Question: I just set up a Rails app to use Mandrill for sending notification emails (in development environment). When I signed up for Mandrill, it used my gmail for a username and under the 'sending domain' it has gmail listed. Based on this (and not very comprehensive docs), I assumed that Mandrill would be sending the email 'through my' gmail account.

In my Rails mailer Notifier.rb, I set the default mail address to a fake (i.e. non-existent) name
'''
default from: "fakenotrealemail@gmail.com"
'''
and when I received test emails from my Rails app using mandrill the emails were sent from 'fakenotrealemail@gmail.com'. Obviously that email address didn't send the emails because it doesn't exist. I'm not sure if Rails will always do that, or what Mandrill's role is.
1. Anyways, if Mandrill's not using my real gmail address (that I signed up with) to send emails, then why is 'gmail' listed as a 'sending domain.'
2. Once I get the custom domain name for my app (once the app's launched) and sign up for Google business apps to get email with custom domain, is there anything I have to do to get Mandrill to use that? or is it just as simple as using that as the 'default' name in the Notifier.rb class of the Rails app?
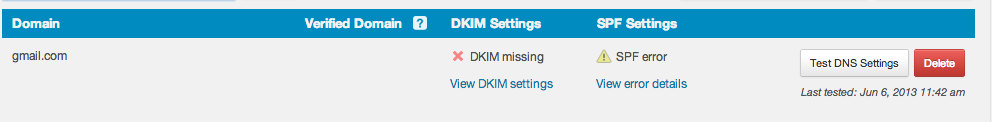
Answer: Mandrill automatically adds any domain names that are used for outgoing mail to the Domain list that you are seeing. This is normal.
I should make it clear that Mandrill is NOT using any Gmail server to send you message. The message is being delivered through the Mandrill system alone.
Once you get your custom domain you should begin using that as the "from" address for your emails. This domain will then show up in the domain list.
I highly recommend that you setup the proper DKIM and SPF records in your custom domain DNS records. Mandrill has very clear instructions on how to do this. Just click on the "View DKIM settings" and "View error details" in the domain list.
I recommend you check out the following page for additional information: <URL>